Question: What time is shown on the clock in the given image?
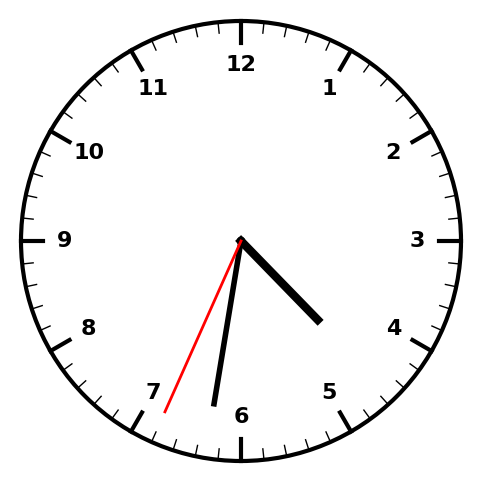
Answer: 04:31:34